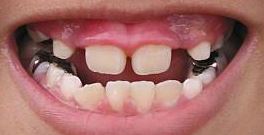
Condition: hypodontia